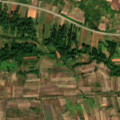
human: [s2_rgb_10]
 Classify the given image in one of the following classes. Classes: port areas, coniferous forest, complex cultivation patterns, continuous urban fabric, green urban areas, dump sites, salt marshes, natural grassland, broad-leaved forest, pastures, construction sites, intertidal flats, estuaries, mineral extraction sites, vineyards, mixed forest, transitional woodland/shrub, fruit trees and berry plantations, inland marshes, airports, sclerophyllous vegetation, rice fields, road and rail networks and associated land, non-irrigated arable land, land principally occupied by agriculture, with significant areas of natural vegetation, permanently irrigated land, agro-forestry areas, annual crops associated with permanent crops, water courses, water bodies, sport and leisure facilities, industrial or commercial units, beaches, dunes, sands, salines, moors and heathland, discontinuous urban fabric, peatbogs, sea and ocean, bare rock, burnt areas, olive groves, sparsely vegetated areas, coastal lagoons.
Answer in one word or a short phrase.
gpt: complex cultivation patterns, land principally occupied by agriculture, with significant areas of natural vegetation, broad-leaved forest